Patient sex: M
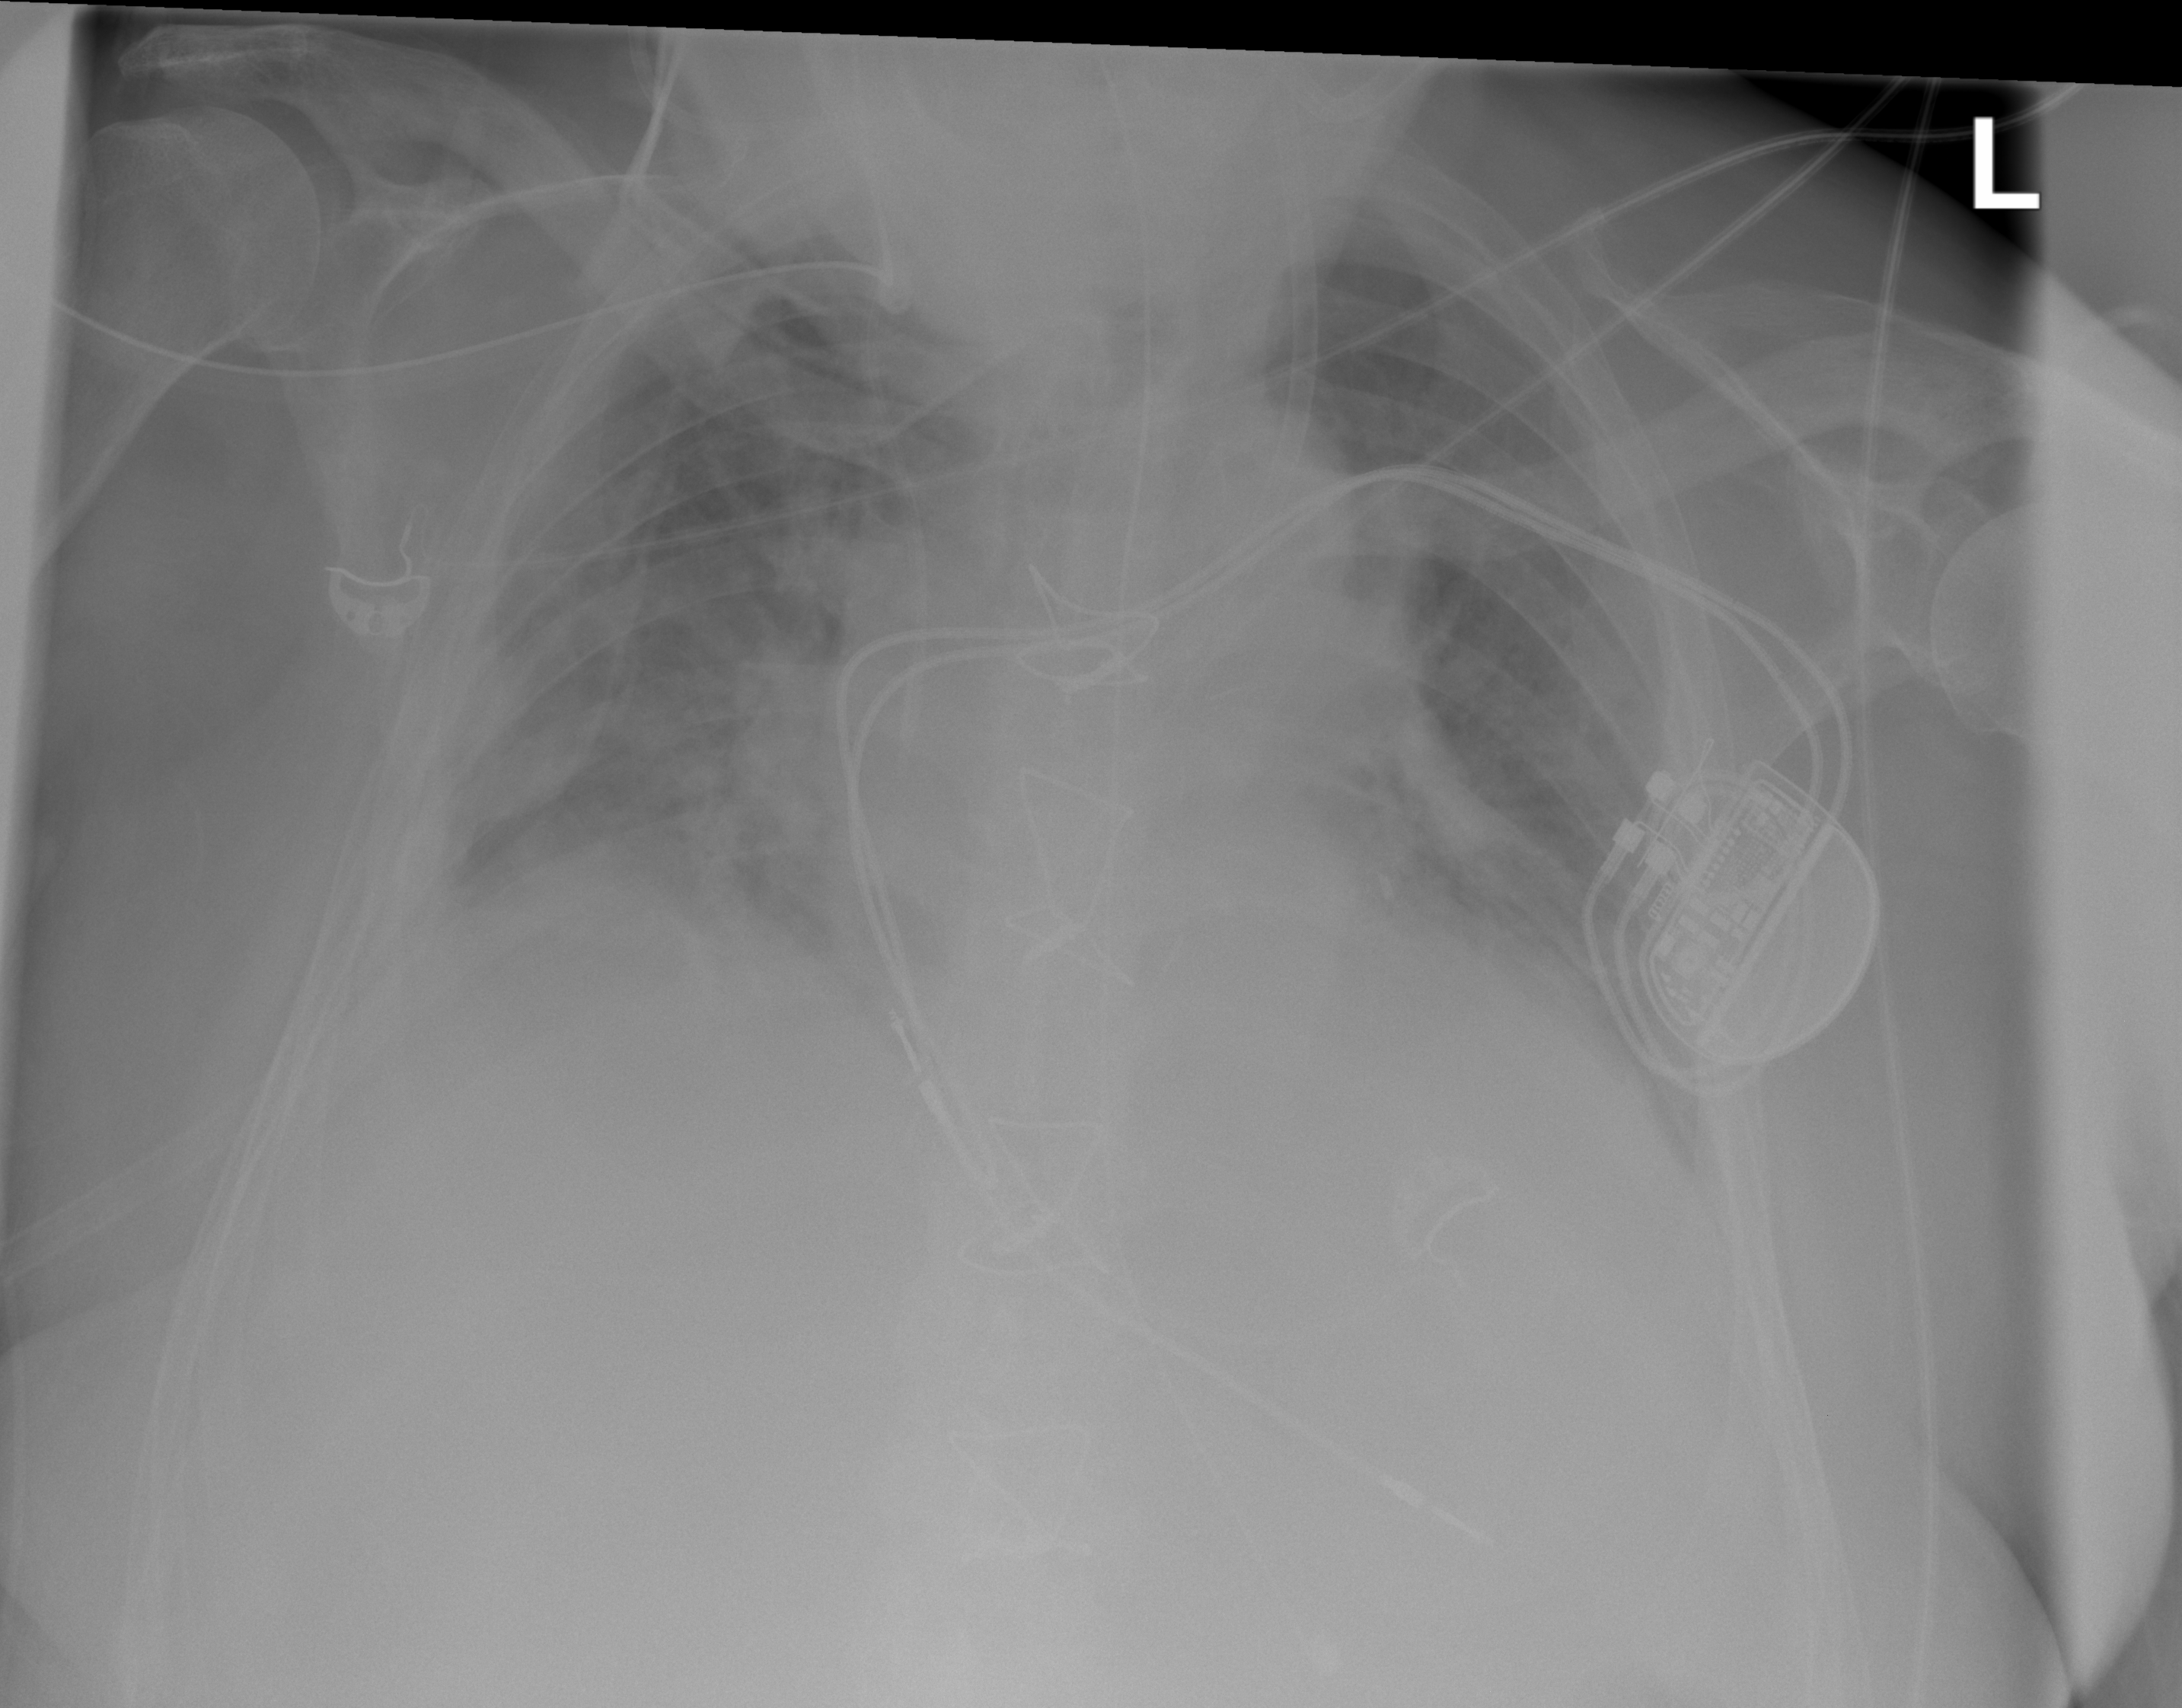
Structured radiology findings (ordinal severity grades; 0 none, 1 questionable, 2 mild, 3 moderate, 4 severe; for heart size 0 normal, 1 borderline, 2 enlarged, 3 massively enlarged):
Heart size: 2
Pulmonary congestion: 2
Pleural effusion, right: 2
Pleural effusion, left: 0
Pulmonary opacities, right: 2
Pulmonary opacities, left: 1
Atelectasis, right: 2
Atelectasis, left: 2